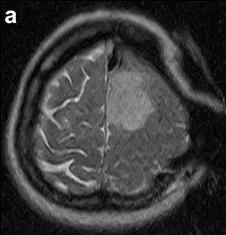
T2-weighted scout images of intraoperative magnetic resonance imaging scan. The first intraoperative magnetic resonance imaging was performed after craniotomy (a).
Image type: radiology (mri)